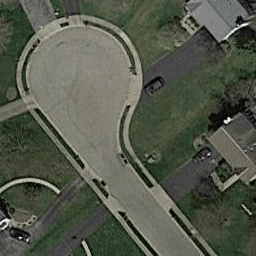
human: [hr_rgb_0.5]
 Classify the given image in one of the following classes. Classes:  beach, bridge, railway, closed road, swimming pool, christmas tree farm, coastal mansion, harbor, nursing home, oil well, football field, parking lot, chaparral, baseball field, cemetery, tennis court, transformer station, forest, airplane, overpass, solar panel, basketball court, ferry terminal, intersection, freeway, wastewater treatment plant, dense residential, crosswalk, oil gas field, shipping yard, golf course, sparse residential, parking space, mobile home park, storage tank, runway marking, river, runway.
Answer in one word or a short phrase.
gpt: closed road